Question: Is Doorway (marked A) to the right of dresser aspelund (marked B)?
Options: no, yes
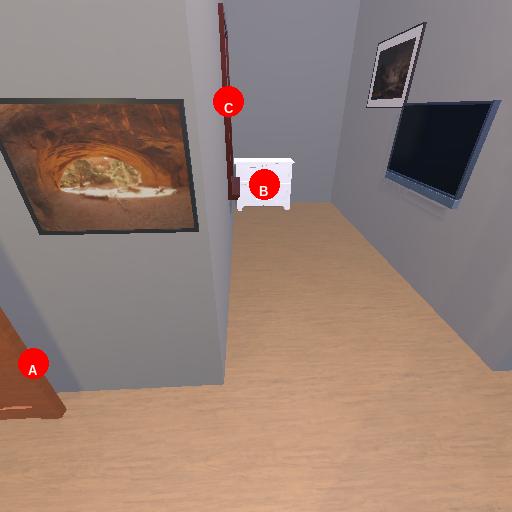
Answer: no